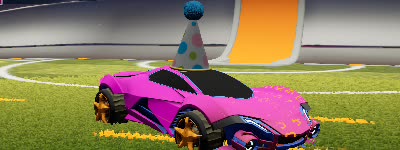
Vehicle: werewolf